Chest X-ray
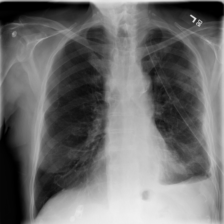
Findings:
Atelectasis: negative
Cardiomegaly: negative
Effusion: negative
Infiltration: negative
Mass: negative
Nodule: negative
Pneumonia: negative
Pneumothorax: positive
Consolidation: negative
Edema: negative
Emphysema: negative
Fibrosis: negative
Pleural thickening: negative
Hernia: negative